Question: Simple c source code to execute a program:
'''
int main ( int argc , char **argv )
{
system ("XXXX");
return 0;
}
'''
Now compile it and debug with gdb , and i tried to view what address of "XXX" actually represents by using 'p' command , but got an void , am i doing it wrong ?

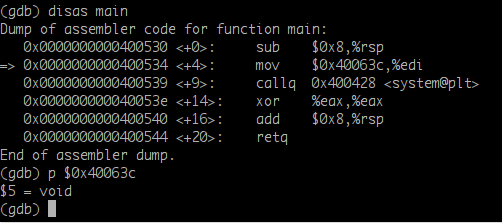
Answer: If you want to examine a string located at address '0x40063c', use the GDB 'examine' command:
'''
(gdb) x/s 0x40063c
'''
Note that this data is on the stack. You can find out where that data is with 'info symbol' command:
'''
(gdb) info sym 0x40063c
'''
(this should print something like 'symbol LC1 in .rodata of a.out')